Aerial crown-view tile of a tropical tree (Barro Colorado Island, Panama), acquired 20250317:
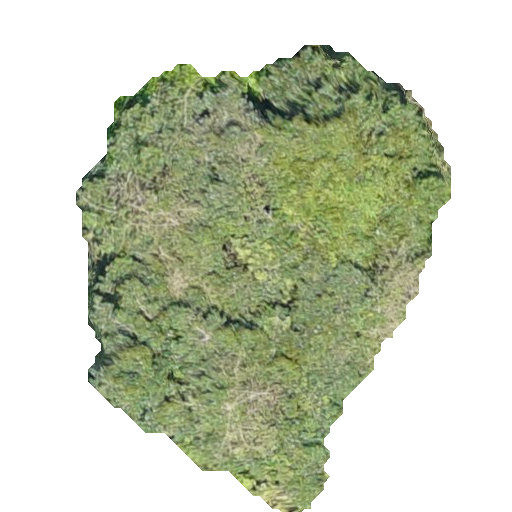
Species: Chrysophyllum cainito
GBIF accepted scientific name: Chrysophyllum cainito
Crown area: 177.516 m²